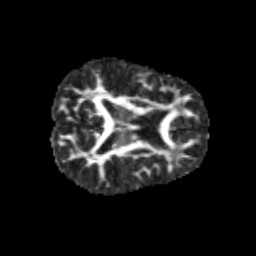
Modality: FA
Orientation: axial
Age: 11
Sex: male
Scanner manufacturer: siemens
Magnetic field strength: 3 T
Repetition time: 3.8 s
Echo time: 0.07 s